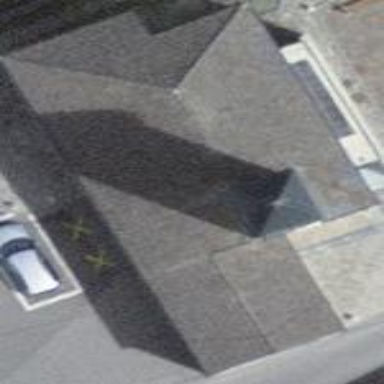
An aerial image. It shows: Building that is place of worship.